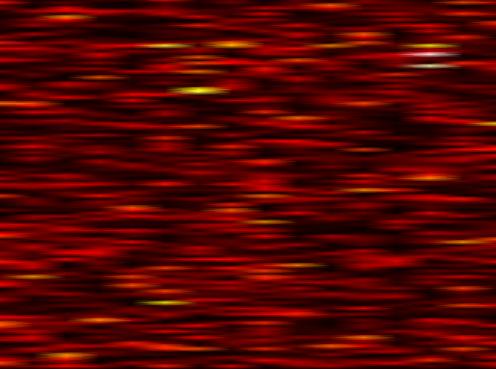
Label: FBMC